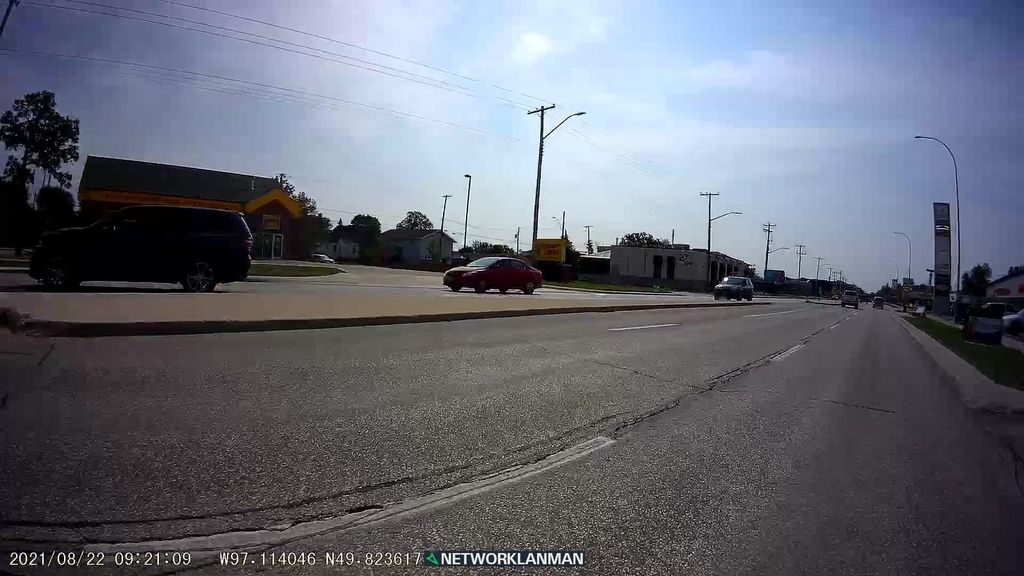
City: winnipeg